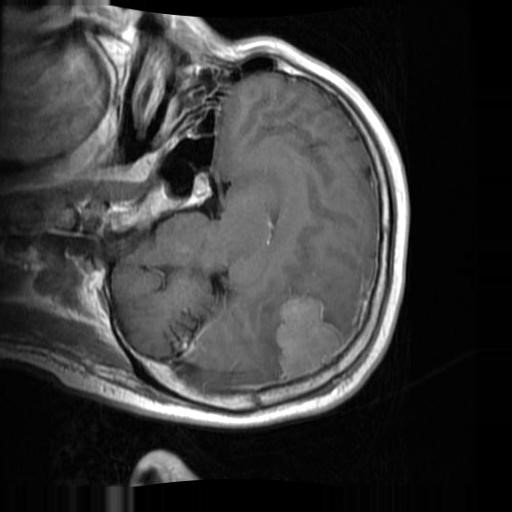
Label: brain_menin